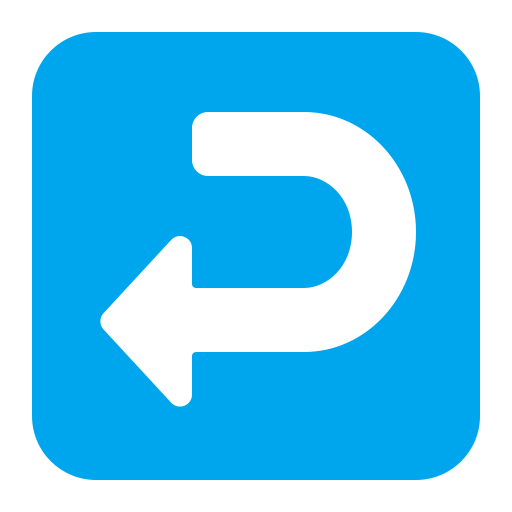
right arrow curving left flat